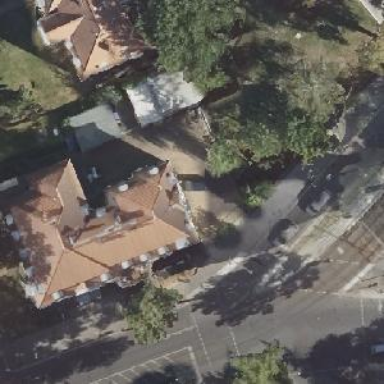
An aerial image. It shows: Apartments building with mansard roof.